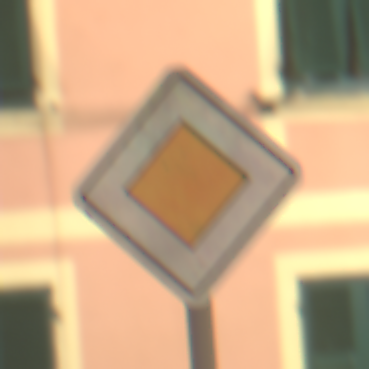
Verkehrszeichen: Vorfahrtsstrasse
Umgebung: Outdoor, Urban
Tageszeit: Night
Wetter: PartlyCloudy
Licht: Artificial
Jahreszeit: NotSpecified
Kontrast: HighContrast